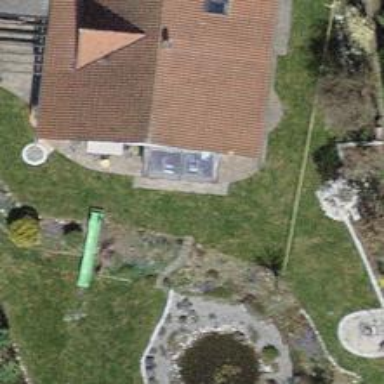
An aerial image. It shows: Garden area designated for leisure land.